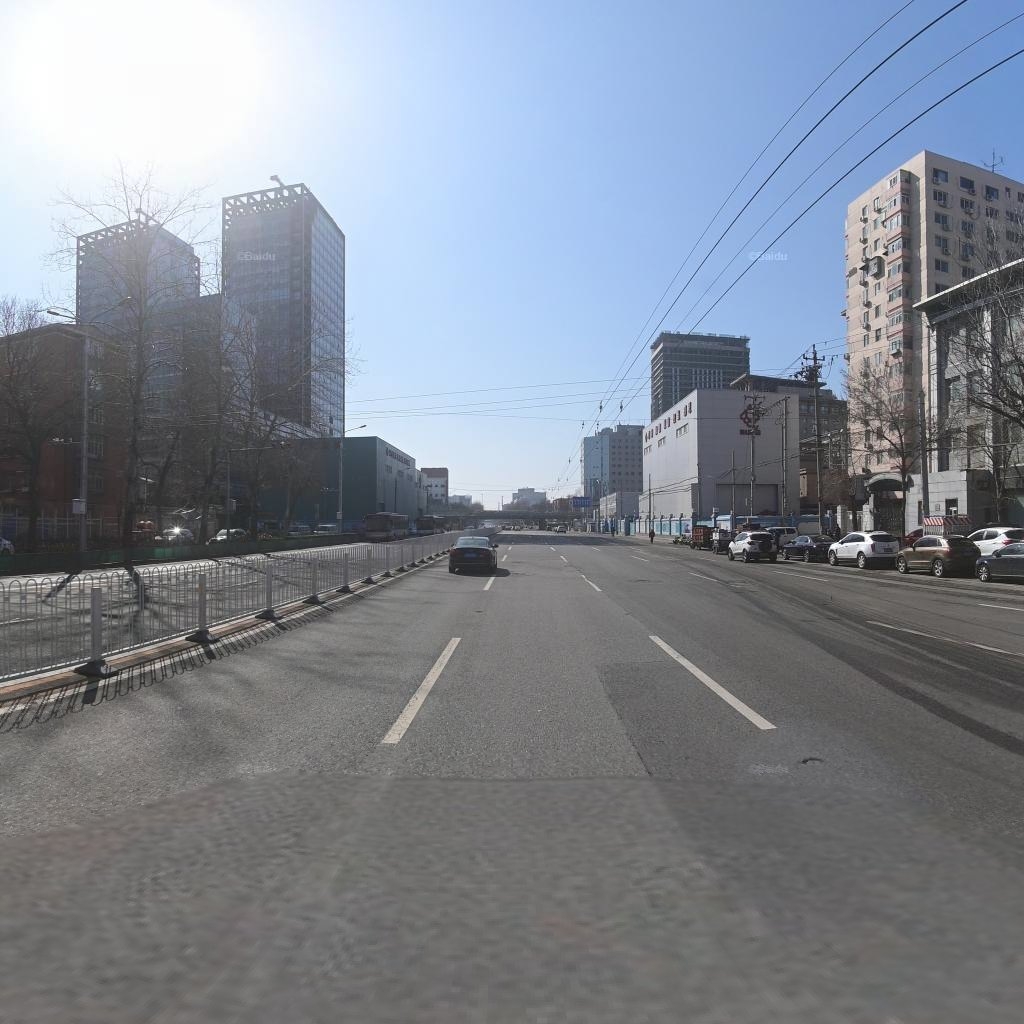
Region: Haidian
Road damage annotations: longitudinal crack, pothole, transverse crack